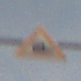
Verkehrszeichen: Bahnuebergang
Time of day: SunriseSunset
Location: Outdoor (Nature)
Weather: PartlyCloudy
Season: NotSpecified
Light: Natural